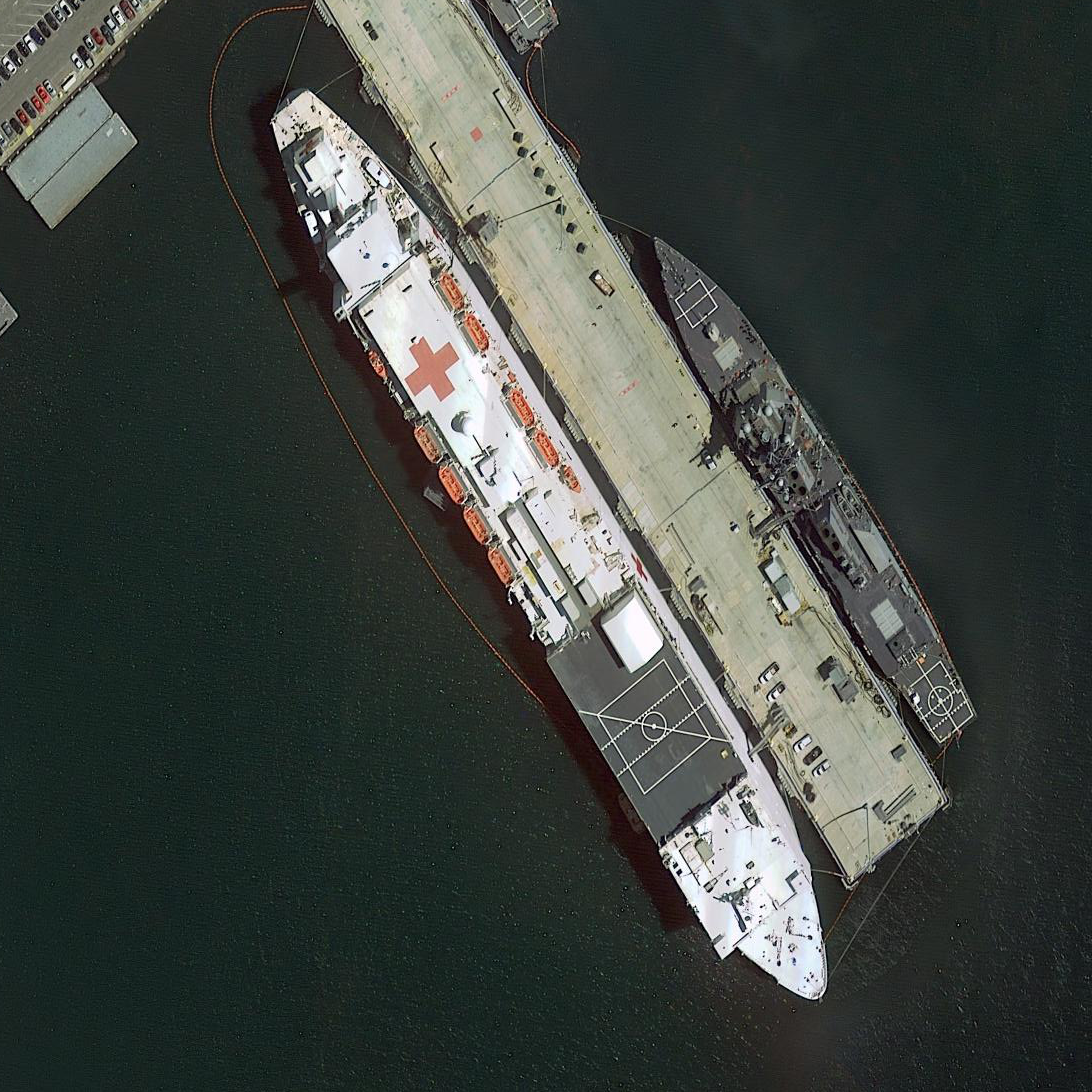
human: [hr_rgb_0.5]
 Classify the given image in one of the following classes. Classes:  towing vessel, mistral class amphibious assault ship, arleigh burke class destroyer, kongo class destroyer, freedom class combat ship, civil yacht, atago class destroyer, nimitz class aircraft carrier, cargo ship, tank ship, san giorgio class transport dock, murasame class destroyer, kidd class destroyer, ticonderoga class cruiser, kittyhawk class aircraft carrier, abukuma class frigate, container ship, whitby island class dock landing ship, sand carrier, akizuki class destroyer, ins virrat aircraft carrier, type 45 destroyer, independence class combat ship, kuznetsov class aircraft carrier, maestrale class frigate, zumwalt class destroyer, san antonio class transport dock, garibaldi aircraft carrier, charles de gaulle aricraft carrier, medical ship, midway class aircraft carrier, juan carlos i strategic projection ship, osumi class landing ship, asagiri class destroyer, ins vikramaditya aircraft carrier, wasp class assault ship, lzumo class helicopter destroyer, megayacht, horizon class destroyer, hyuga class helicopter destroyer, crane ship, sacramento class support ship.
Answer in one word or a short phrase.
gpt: Medical ship